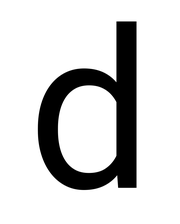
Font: Roboto_Regular